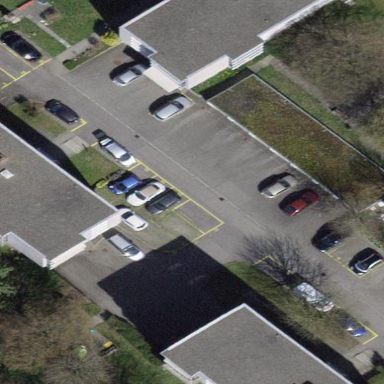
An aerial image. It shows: Garage.